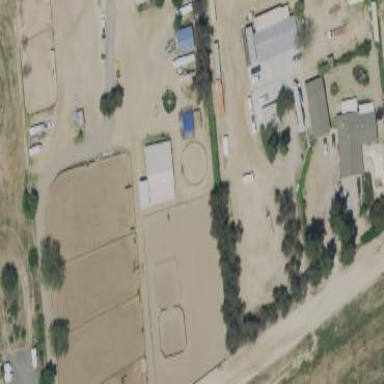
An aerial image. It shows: Farmyard area.